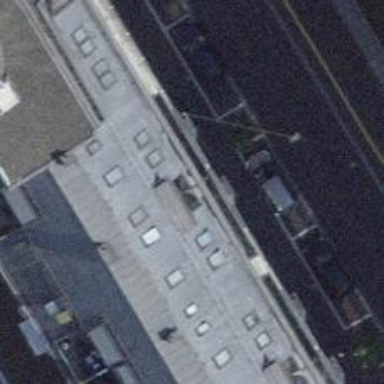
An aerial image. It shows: Furniture shop.